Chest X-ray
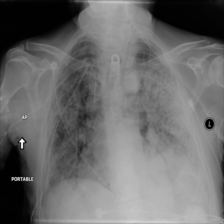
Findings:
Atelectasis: negative
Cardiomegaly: negative
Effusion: negative
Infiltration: positive
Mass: negative
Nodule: negative
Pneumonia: negative
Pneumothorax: negative
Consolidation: negative
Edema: negative
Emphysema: negative
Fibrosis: negative
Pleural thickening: negative
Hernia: negative